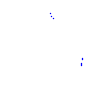
Particle: proton